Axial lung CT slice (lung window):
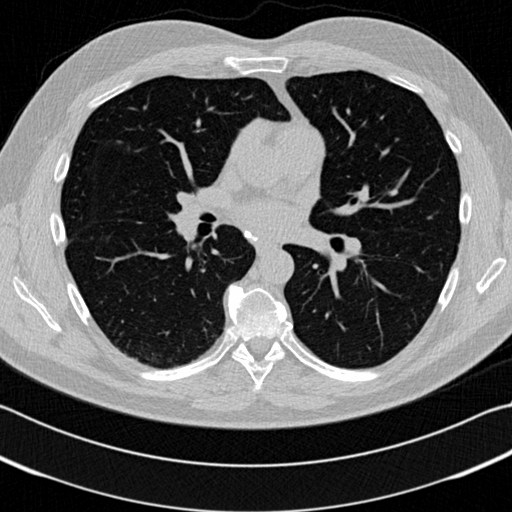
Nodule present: no